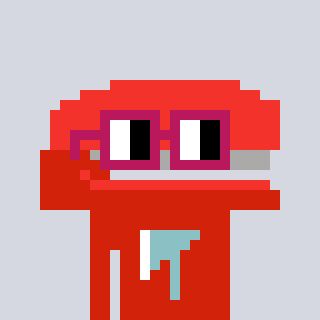
a pixel art character with square dark red glasses, a stapler-shaped head and a red-colored body on a cool background